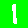
Digit: 1